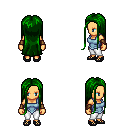
a pixel art fantasy rpg character, female body template, human, tanned skin, blue vest, white pants, green extra-long hairstyle, cloth bracers, ghillies, four views (front, back, left, right), 2x2 character sprite sheet, small pixel art, hard edges, no anti-aliasing